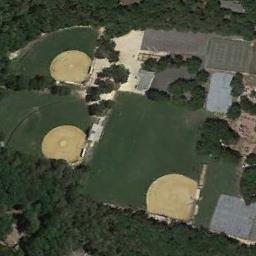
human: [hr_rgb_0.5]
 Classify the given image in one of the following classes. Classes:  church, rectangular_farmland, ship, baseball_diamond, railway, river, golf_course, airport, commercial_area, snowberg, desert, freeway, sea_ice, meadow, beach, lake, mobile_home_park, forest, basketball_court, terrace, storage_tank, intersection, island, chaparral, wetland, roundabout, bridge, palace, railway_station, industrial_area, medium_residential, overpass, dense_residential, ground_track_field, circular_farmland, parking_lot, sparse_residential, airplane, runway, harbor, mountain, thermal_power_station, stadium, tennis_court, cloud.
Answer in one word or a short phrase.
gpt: baseball_diamond